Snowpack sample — Buffalo Mountain, Silverthorne, Colorado, USA (1/25/25, 10:11 AM MST)
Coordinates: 39.6222, -106.1139
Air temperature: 22 °F
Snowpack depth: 110 cm
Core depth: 30 cm
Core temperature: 42.8 °F
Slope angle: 12°, slope face: 102°
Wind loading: high
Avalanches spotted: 0
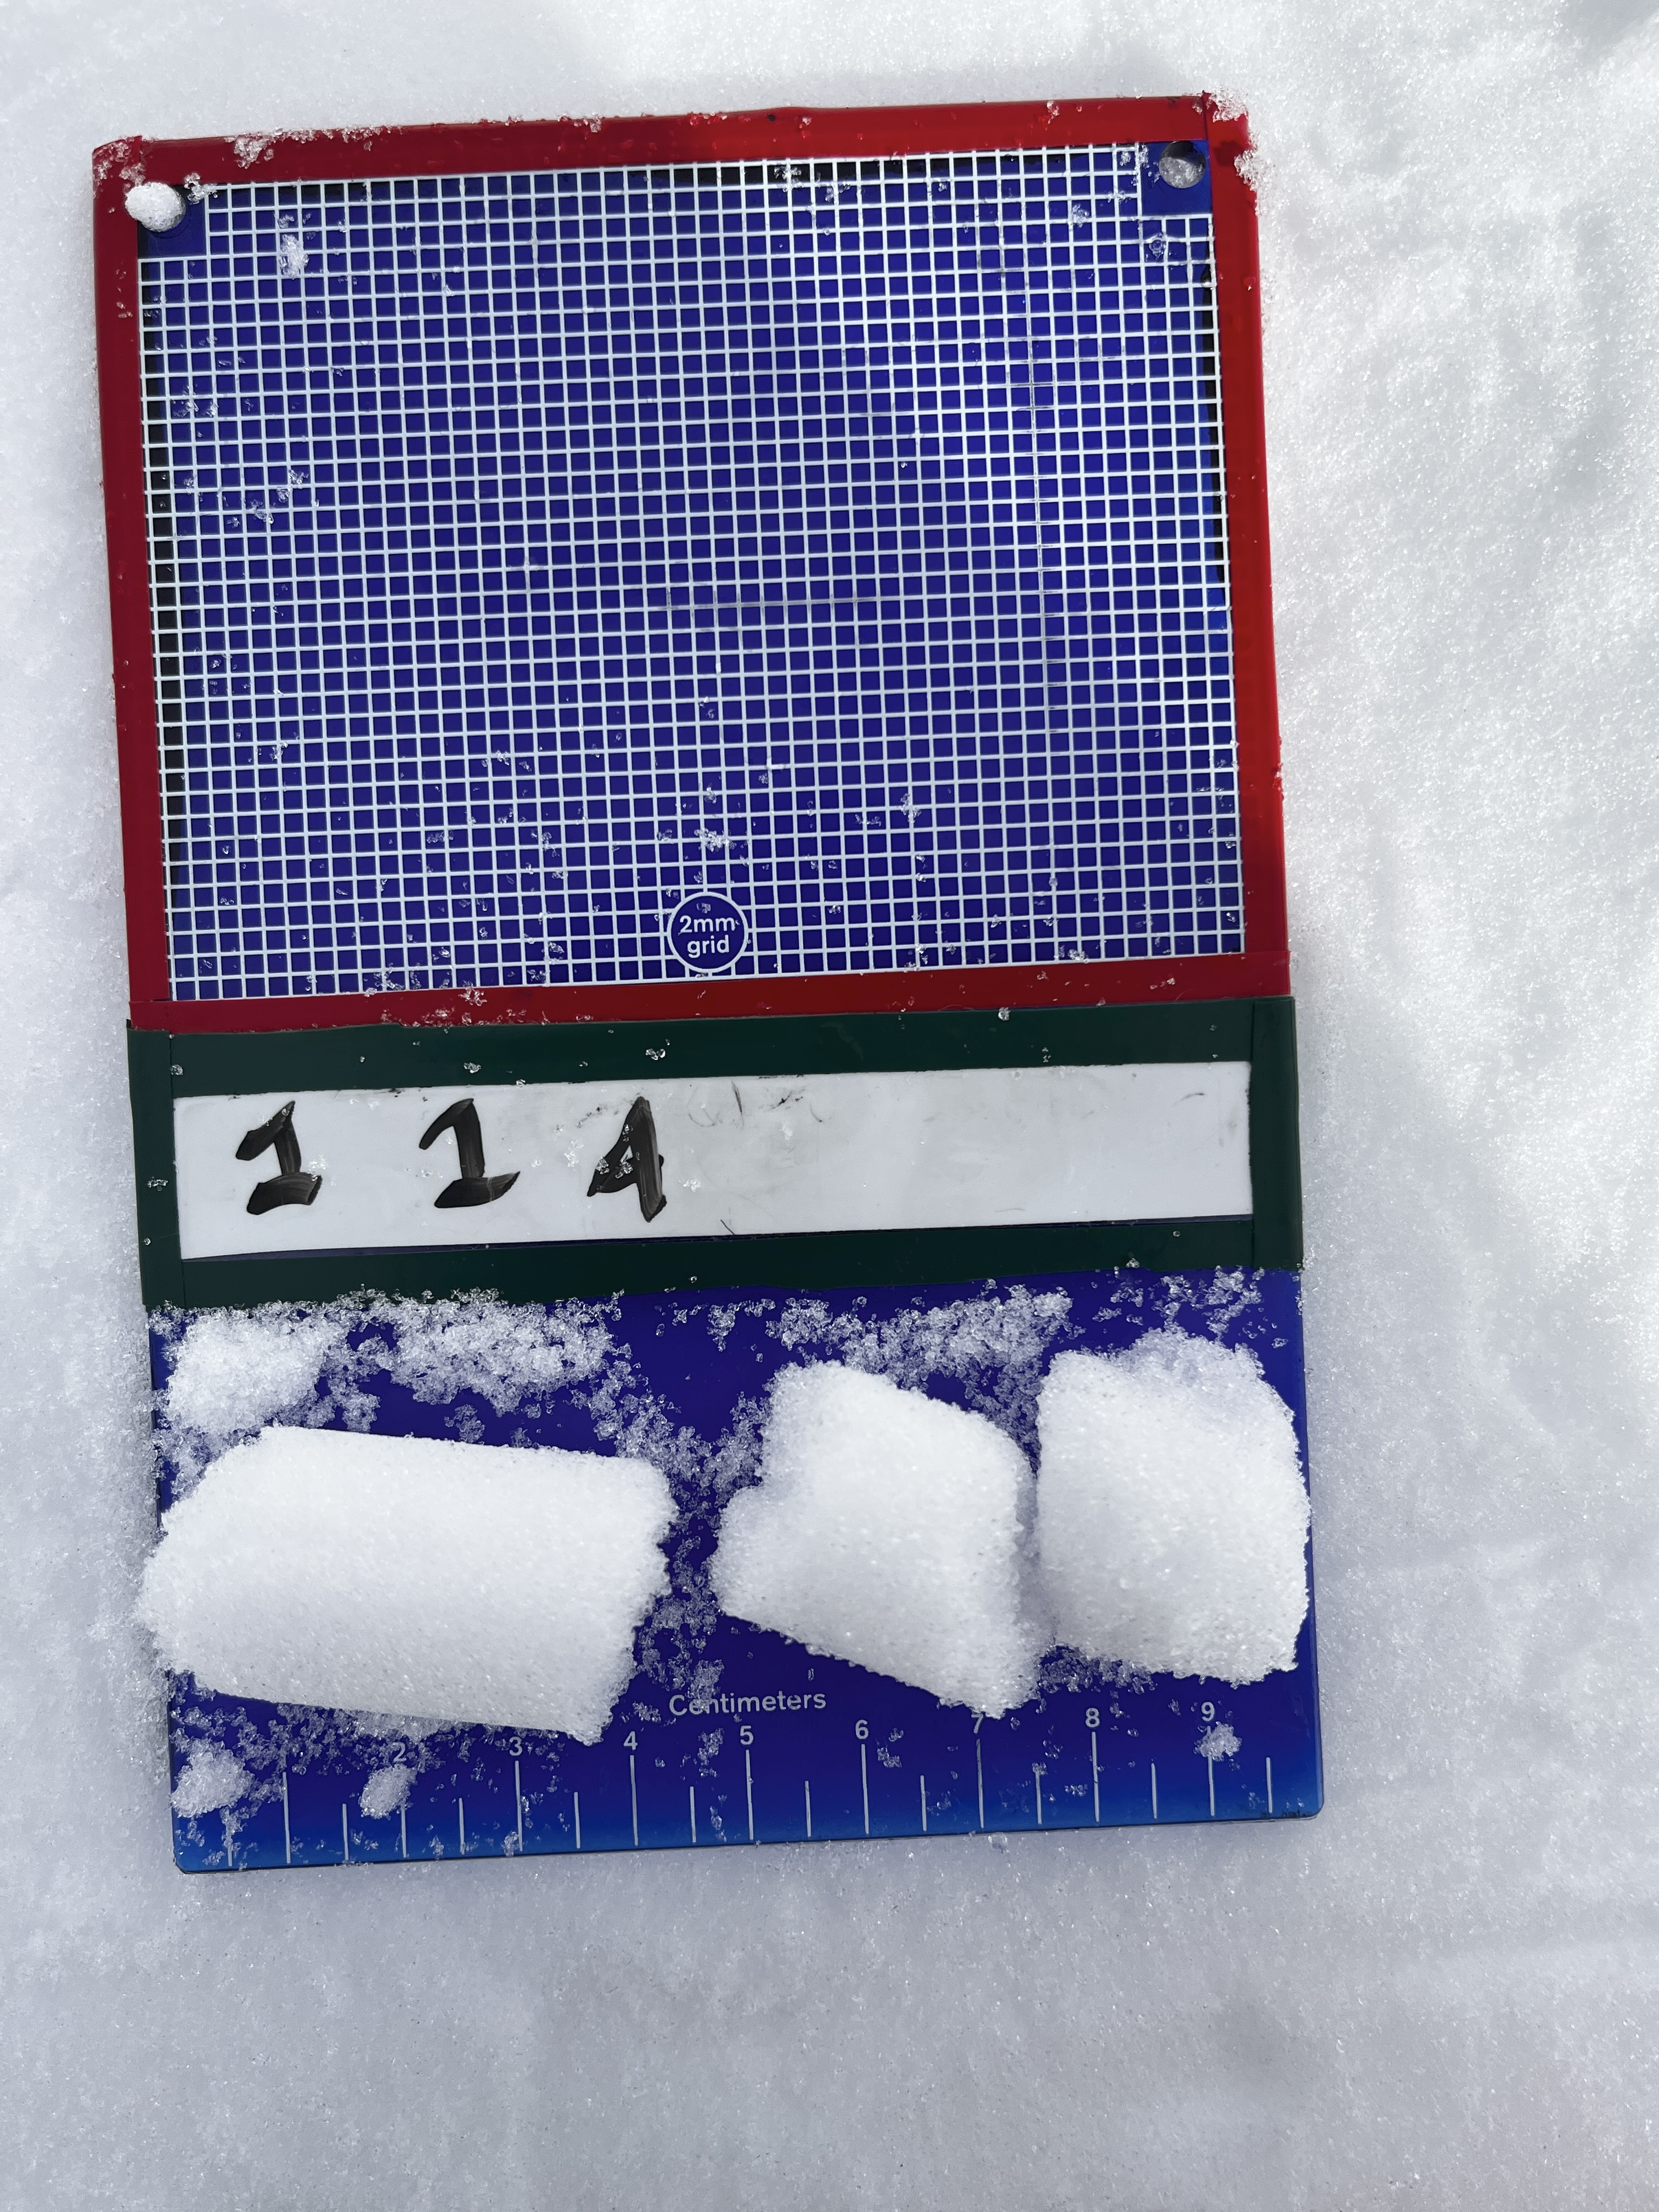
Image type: crystal_card
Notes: No avalanches nearby, collected on the outskirts of a fire break 15 meters from the treeline, on way to Buffalo and Red Mountain